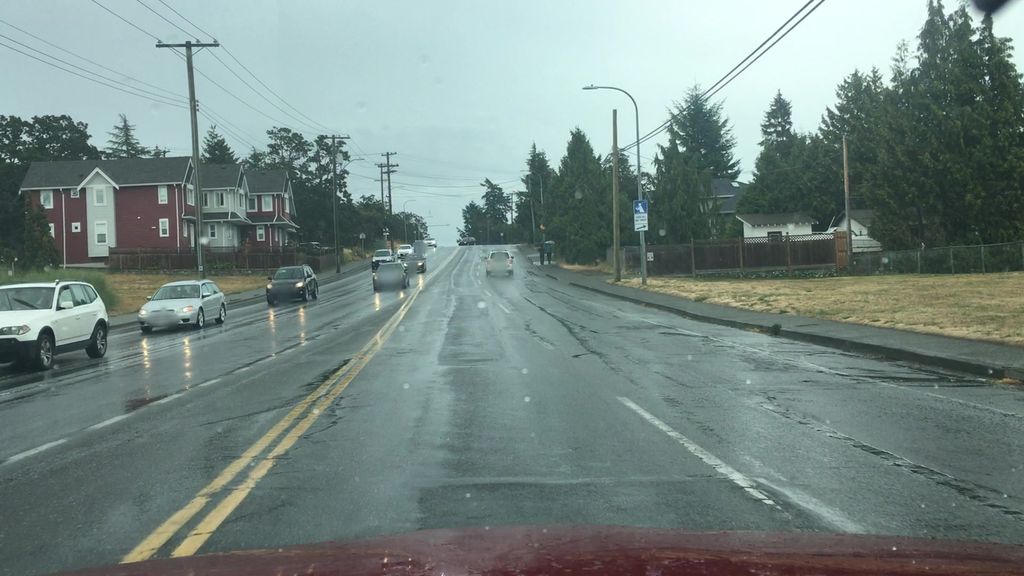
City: victoria